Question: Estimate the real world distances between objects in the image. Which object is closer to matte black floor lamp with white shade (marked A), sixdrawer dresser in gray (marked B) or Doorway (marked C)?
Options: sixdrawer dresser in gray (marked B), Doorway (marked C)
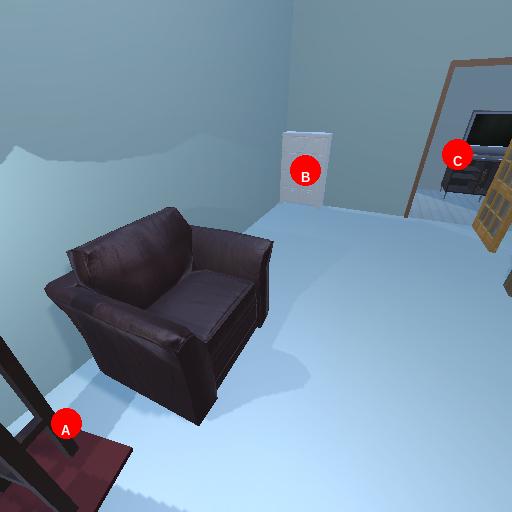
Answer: sixdrawer dresser in gray (marked B)